Group 1:
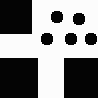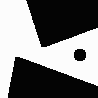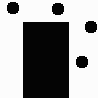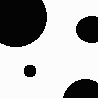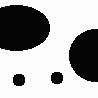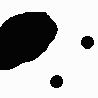
Group 2:
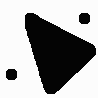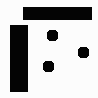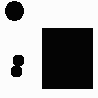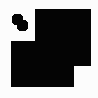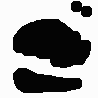
Rule separating the two groups: Part of at least one object is out of box vs. all objects are within the box.
Concepts: completed_out_of_box, existence
Comments: Alternatively, "black touches the boundary vs. not".
Author: Giuseppe Insana